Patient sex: F
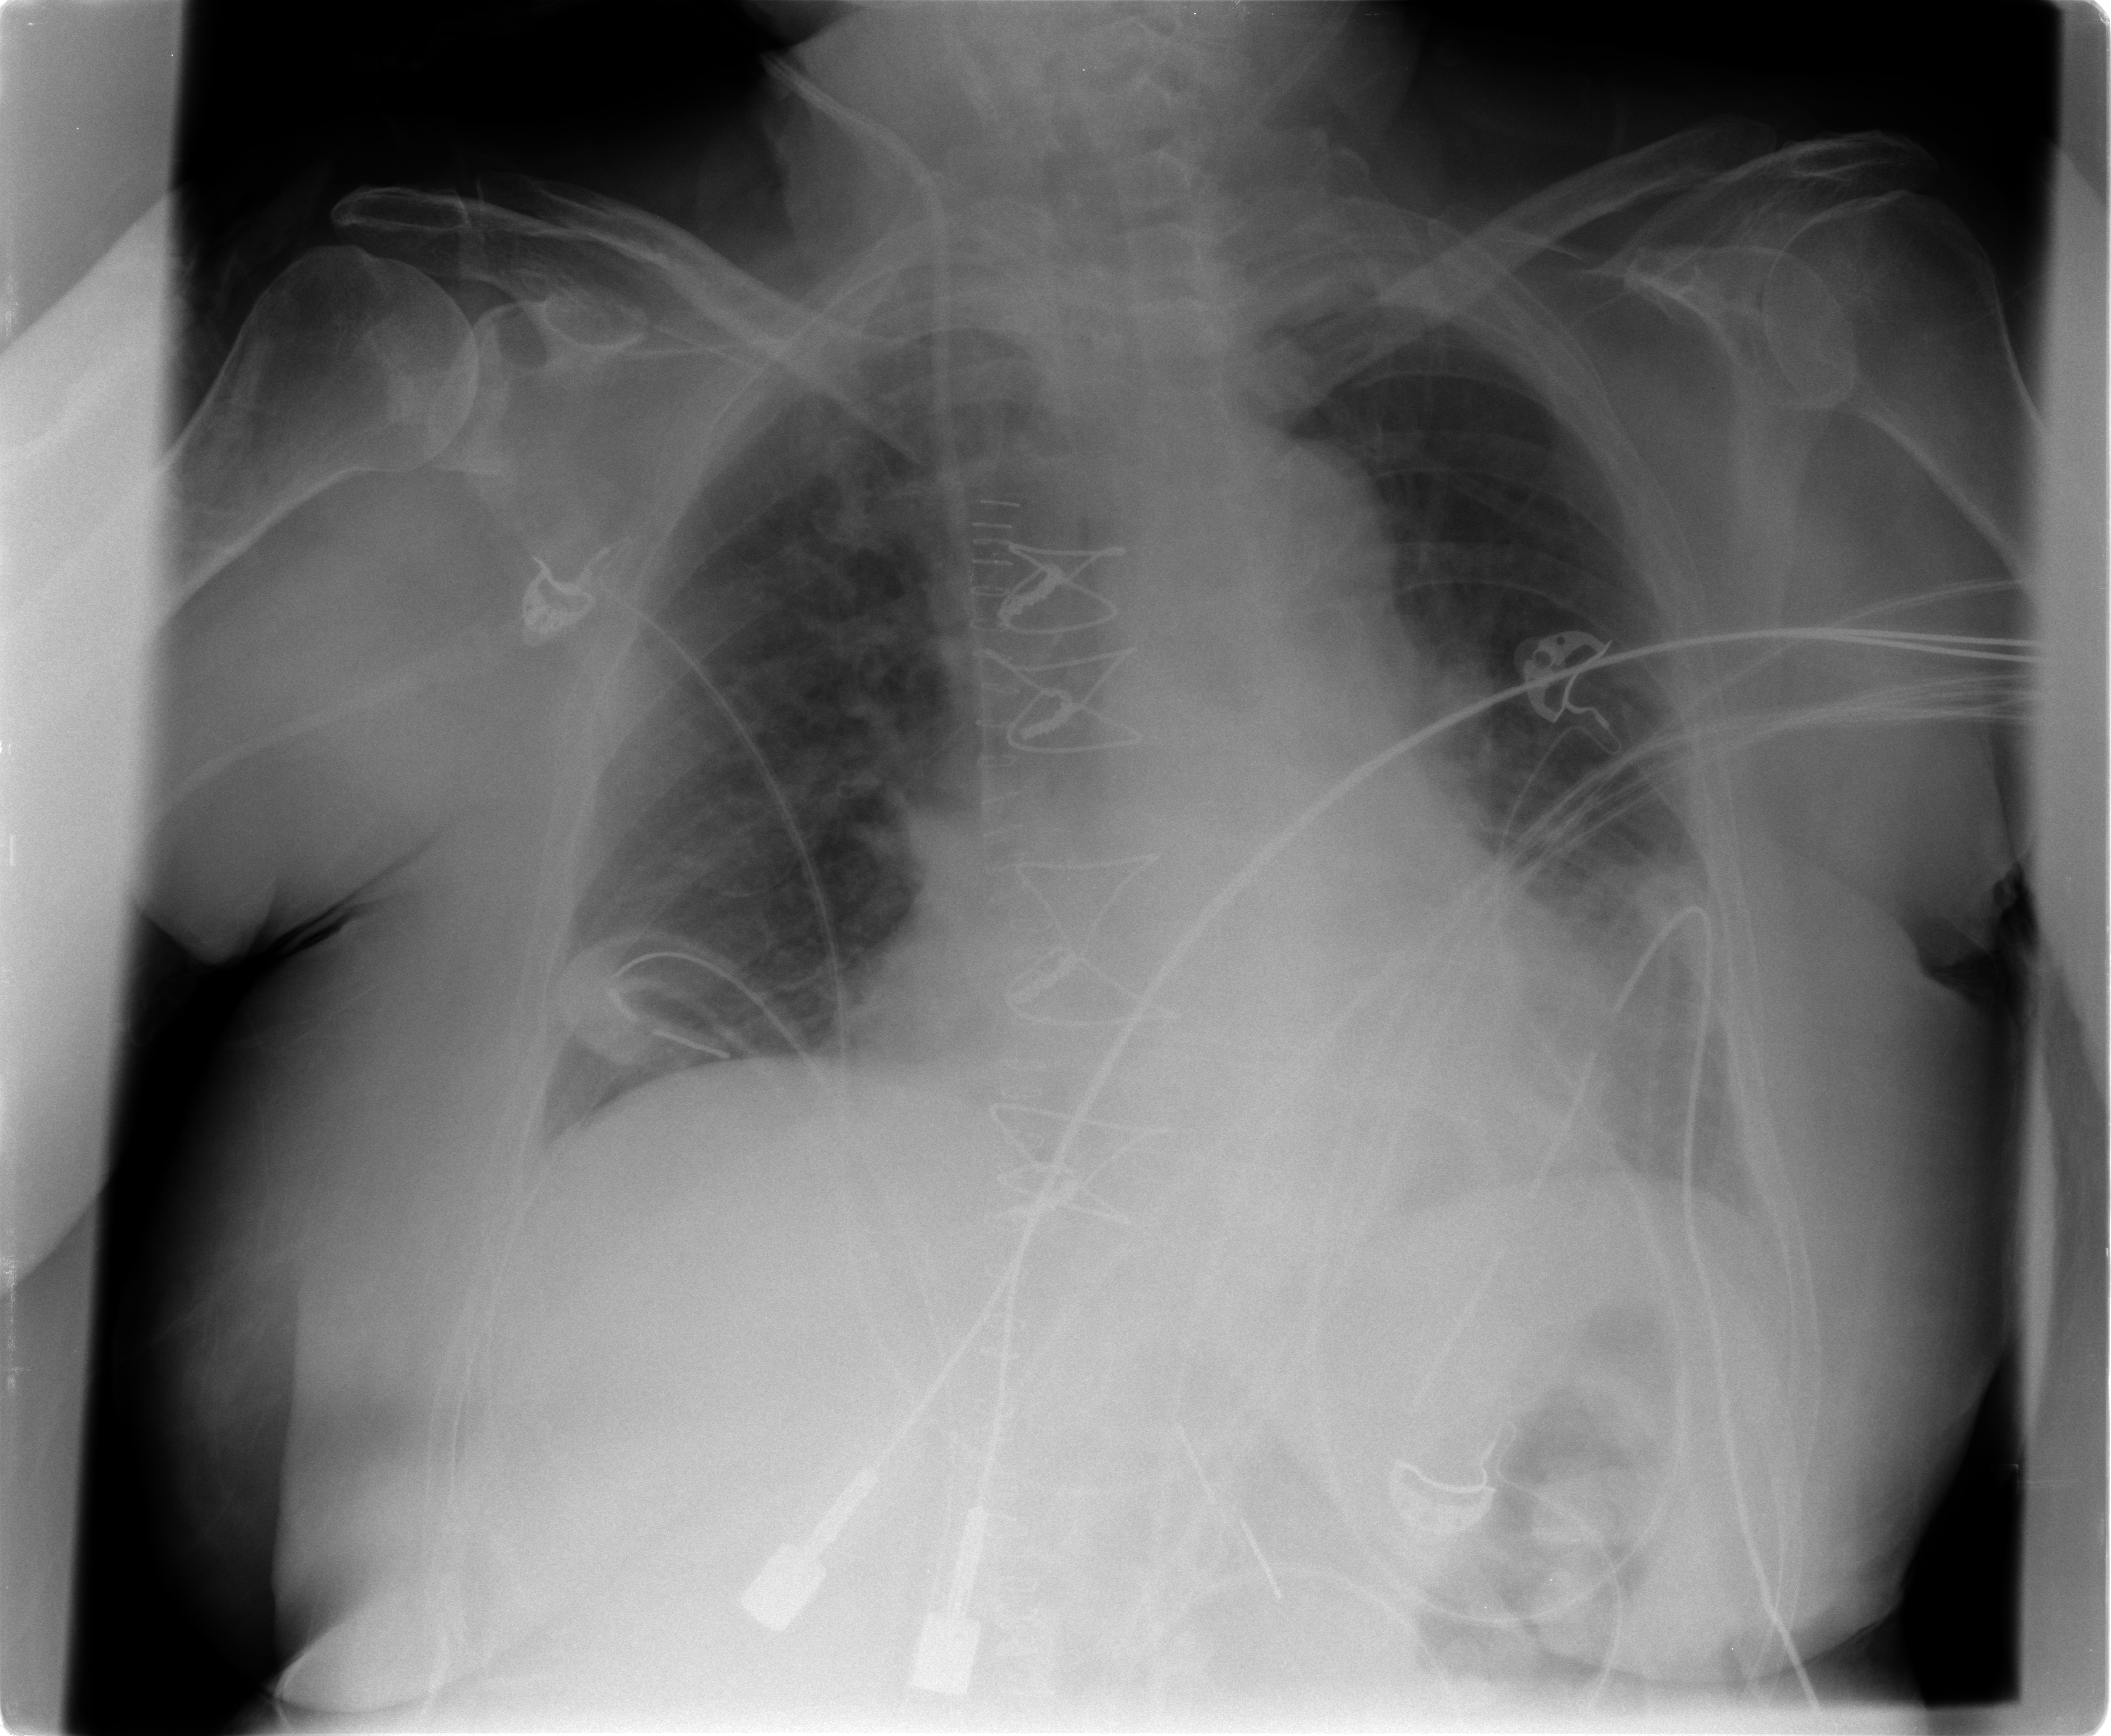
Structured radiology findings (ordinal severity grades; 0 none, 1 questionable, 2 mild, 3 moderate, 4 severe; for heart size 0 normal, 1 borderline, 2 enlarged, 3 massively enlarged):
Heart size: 1
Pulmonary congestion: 2
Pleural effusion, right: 1
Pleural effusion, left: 0
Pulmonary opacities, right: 0
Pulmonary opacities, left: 0
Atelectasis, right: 2
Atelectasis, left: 2